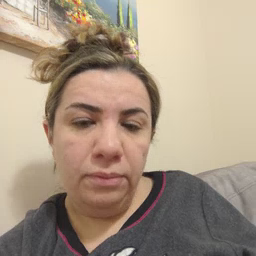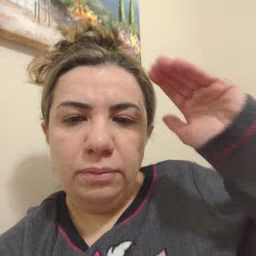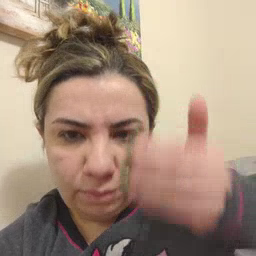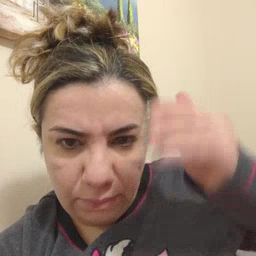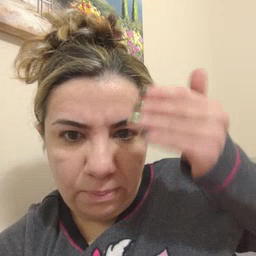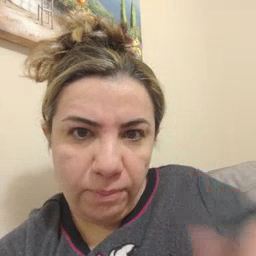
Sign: sleepy